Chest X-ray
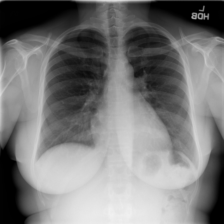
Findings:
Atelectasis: negative
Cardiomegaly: negative
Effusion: negative
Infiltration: negative
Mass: negative
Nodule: negative
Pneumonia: negative
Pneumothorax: negative
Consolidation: negative
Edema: negative
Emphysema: negative
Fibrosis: negative
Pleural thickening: negative
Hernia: negative